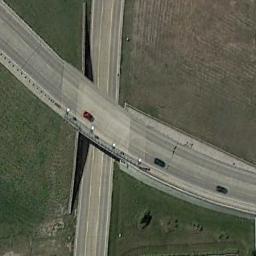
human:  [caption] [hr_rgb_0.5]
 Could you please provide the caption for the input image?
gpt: This overpass intersects the road at right angle .

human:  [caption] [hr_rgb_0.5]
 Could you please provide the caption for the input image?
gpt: The cross-line overpass is over the roads on the lawn .

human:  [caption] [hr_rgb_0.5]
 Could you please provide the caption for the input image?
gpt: Several cars are on the overpass .

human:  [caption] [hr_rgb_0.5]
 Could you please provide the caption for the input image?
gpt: The overpass is next to the grass with some cars .

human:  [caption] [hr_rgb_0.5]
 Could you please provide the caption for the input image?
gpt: There are green lawns around the overpass .